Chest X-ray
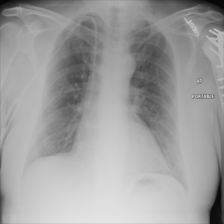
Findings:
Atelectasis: negative
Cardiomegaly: negative
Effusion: negative
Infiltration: negative
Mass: negative
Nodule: negative
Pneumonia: negative
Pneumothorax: negative
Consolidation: negative
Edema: negative
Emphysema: negative
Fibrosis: negative
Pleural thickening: negative
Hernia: negative